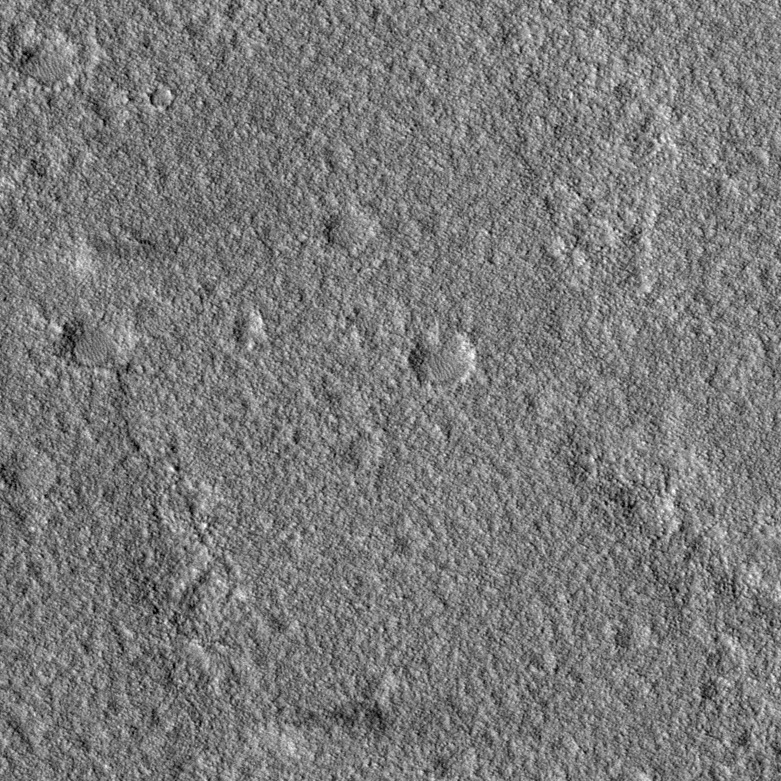
Label: dustdevil, dustdevil